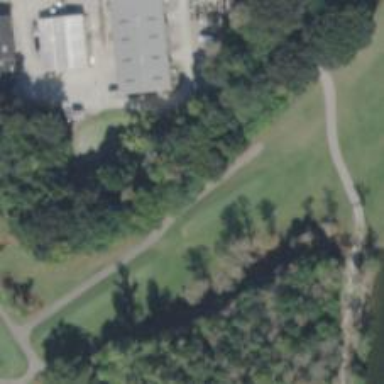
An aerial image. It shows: Service road used as golf cart path.